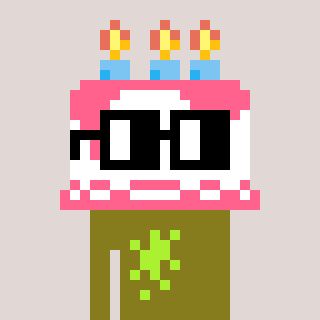
a pixel art character with square black glasses, a cake-shaped head and a gunk-colored body on a warm background